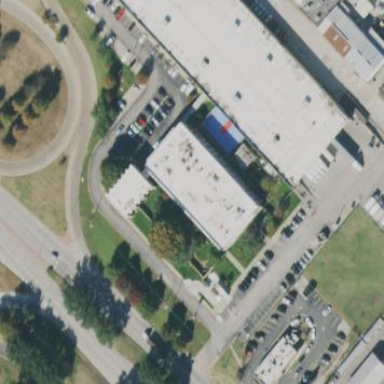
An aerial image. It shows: Retail building.